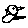
Label: bird